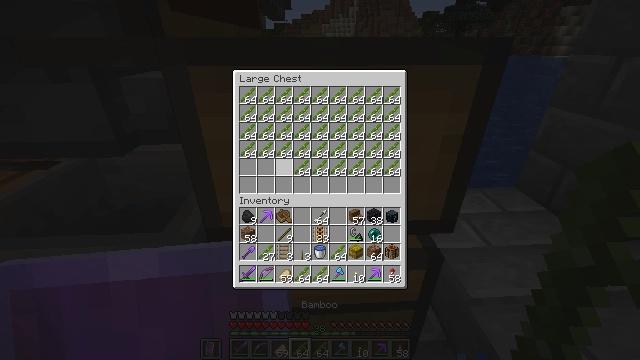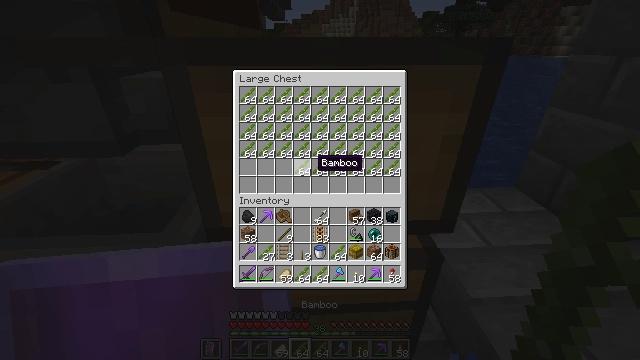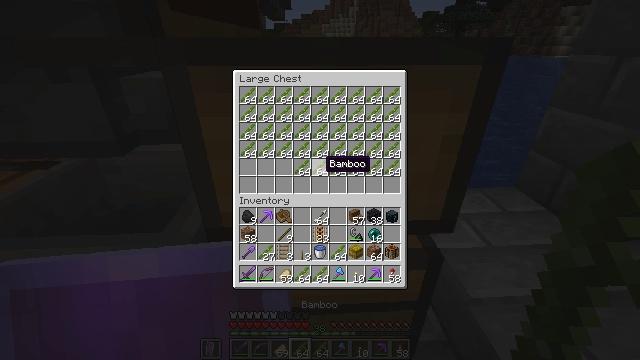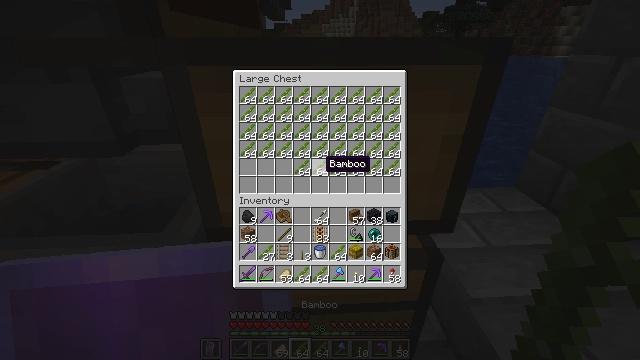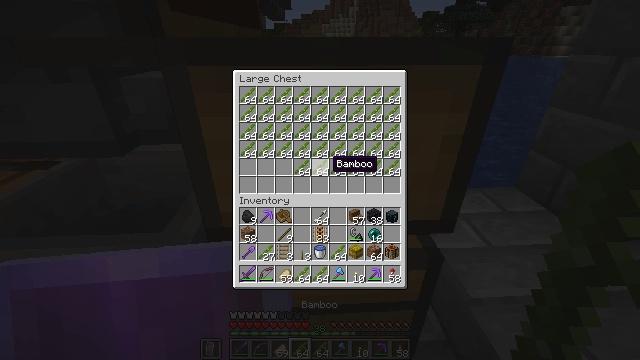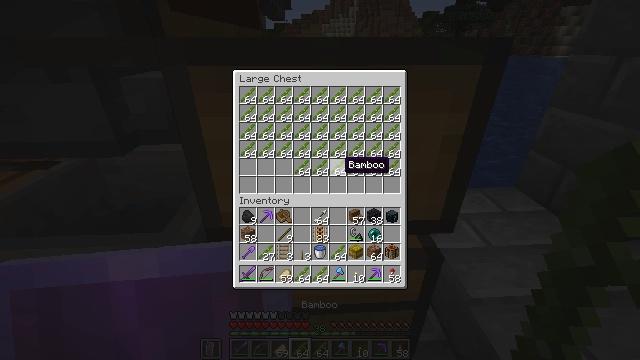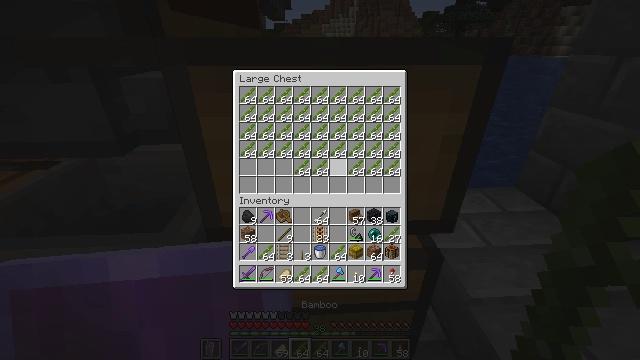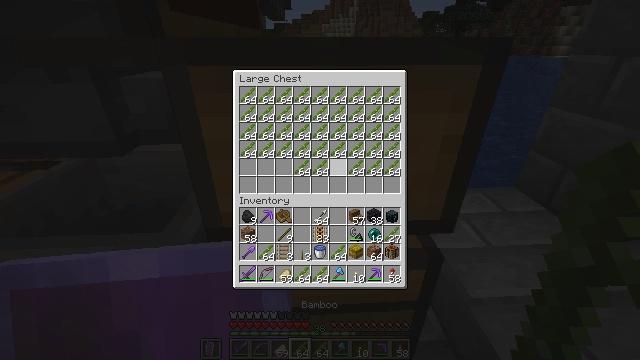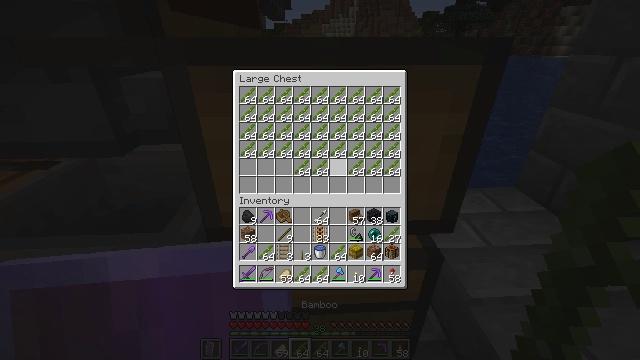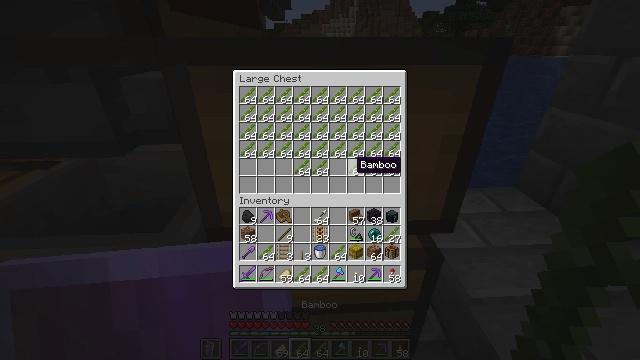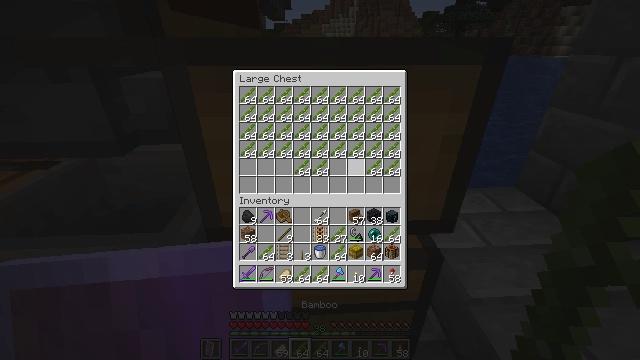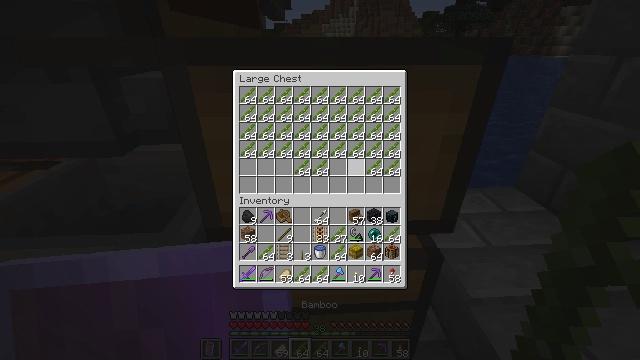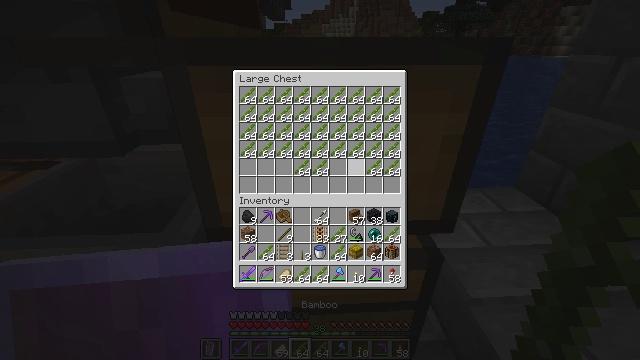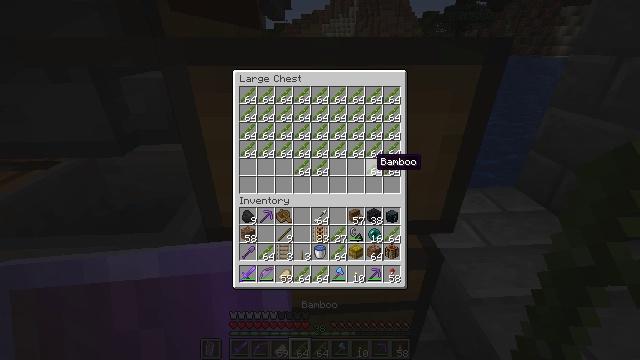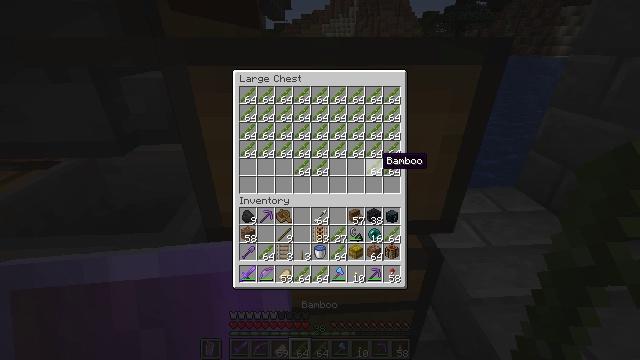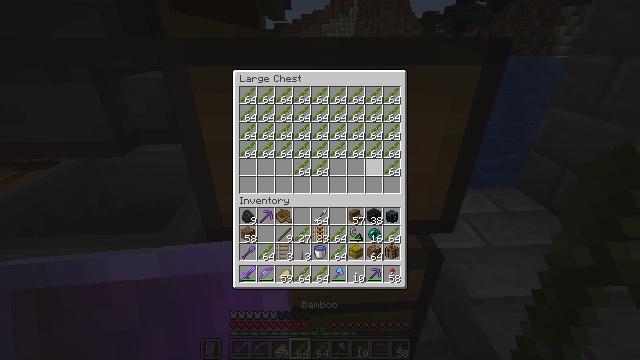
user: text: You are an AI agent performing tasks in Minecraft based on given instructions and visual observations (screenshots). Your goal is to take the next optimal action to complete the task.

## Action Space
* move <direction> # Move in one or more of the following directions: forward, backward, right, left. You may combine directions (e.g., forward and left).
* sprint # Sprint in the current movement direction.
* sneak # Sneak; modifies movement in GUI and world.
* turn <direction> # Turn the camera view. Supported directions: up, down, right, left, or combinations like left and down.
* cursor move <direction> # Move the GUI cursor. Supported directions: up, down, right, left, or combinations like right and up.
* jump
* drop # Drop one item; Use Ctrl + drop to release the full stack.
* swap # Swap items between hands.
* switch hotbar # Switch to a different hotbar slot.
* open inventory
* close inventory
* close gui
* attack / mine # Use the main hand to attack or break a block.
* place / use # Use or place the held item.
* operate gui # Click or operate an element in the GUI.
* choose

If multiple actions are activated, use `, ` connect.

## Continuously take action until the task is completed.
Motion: motion action
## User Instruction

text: Disassemble the lime shulker box by mining it.
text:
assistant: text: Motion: sneak, turn right, attack / mine
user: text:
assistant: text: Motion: sneak, turn right, attack / mine
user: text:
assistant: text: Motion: sneak, attack / mine
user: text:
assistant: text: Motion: sneak, attack / mine
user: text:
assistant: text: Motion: sneak, turn right
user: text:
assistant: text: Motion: sneak, attack / mine
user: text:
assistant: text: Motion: sneak, attack / mine
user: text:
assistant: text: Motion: sneak, attack / mine
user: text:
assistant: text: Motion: sneak
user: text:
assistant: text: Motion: sneak, attack / mine
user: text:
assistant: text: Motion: sneak, attack / mine
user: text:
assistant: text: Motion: sneak, attack / mine
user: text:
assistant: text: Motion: sneak, turn right
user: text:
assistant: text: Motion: sneak
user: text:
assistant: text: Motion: sneak, attack / mine
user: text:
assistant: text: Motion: sneak, attack / mine
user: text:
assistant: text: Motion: sneak, turn right, attack / mine
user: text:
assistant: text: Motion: sneak, turn right, attack / mine
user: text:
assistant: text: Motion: sneak, attack / mine
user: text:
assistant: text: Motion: sneak, attack / mine
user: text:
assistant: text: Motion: sneak, attack / mine
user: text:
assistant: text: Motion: sneak, attack / mine
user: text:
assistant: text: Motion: sneak, turn left, attack / mine
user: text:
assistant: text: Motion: sneak, turn left, attack / mine
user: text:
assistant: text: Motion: sneak, turn left
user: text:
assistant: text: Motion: sneak, turn left, attack / mine
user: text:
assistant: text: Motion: sneak, attack / mine
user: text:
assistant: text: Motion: sneak, turn left, attack / mine
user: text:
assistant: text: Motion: sneak, turn left, attack / mine
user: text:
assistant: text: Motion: sneak